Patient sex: F
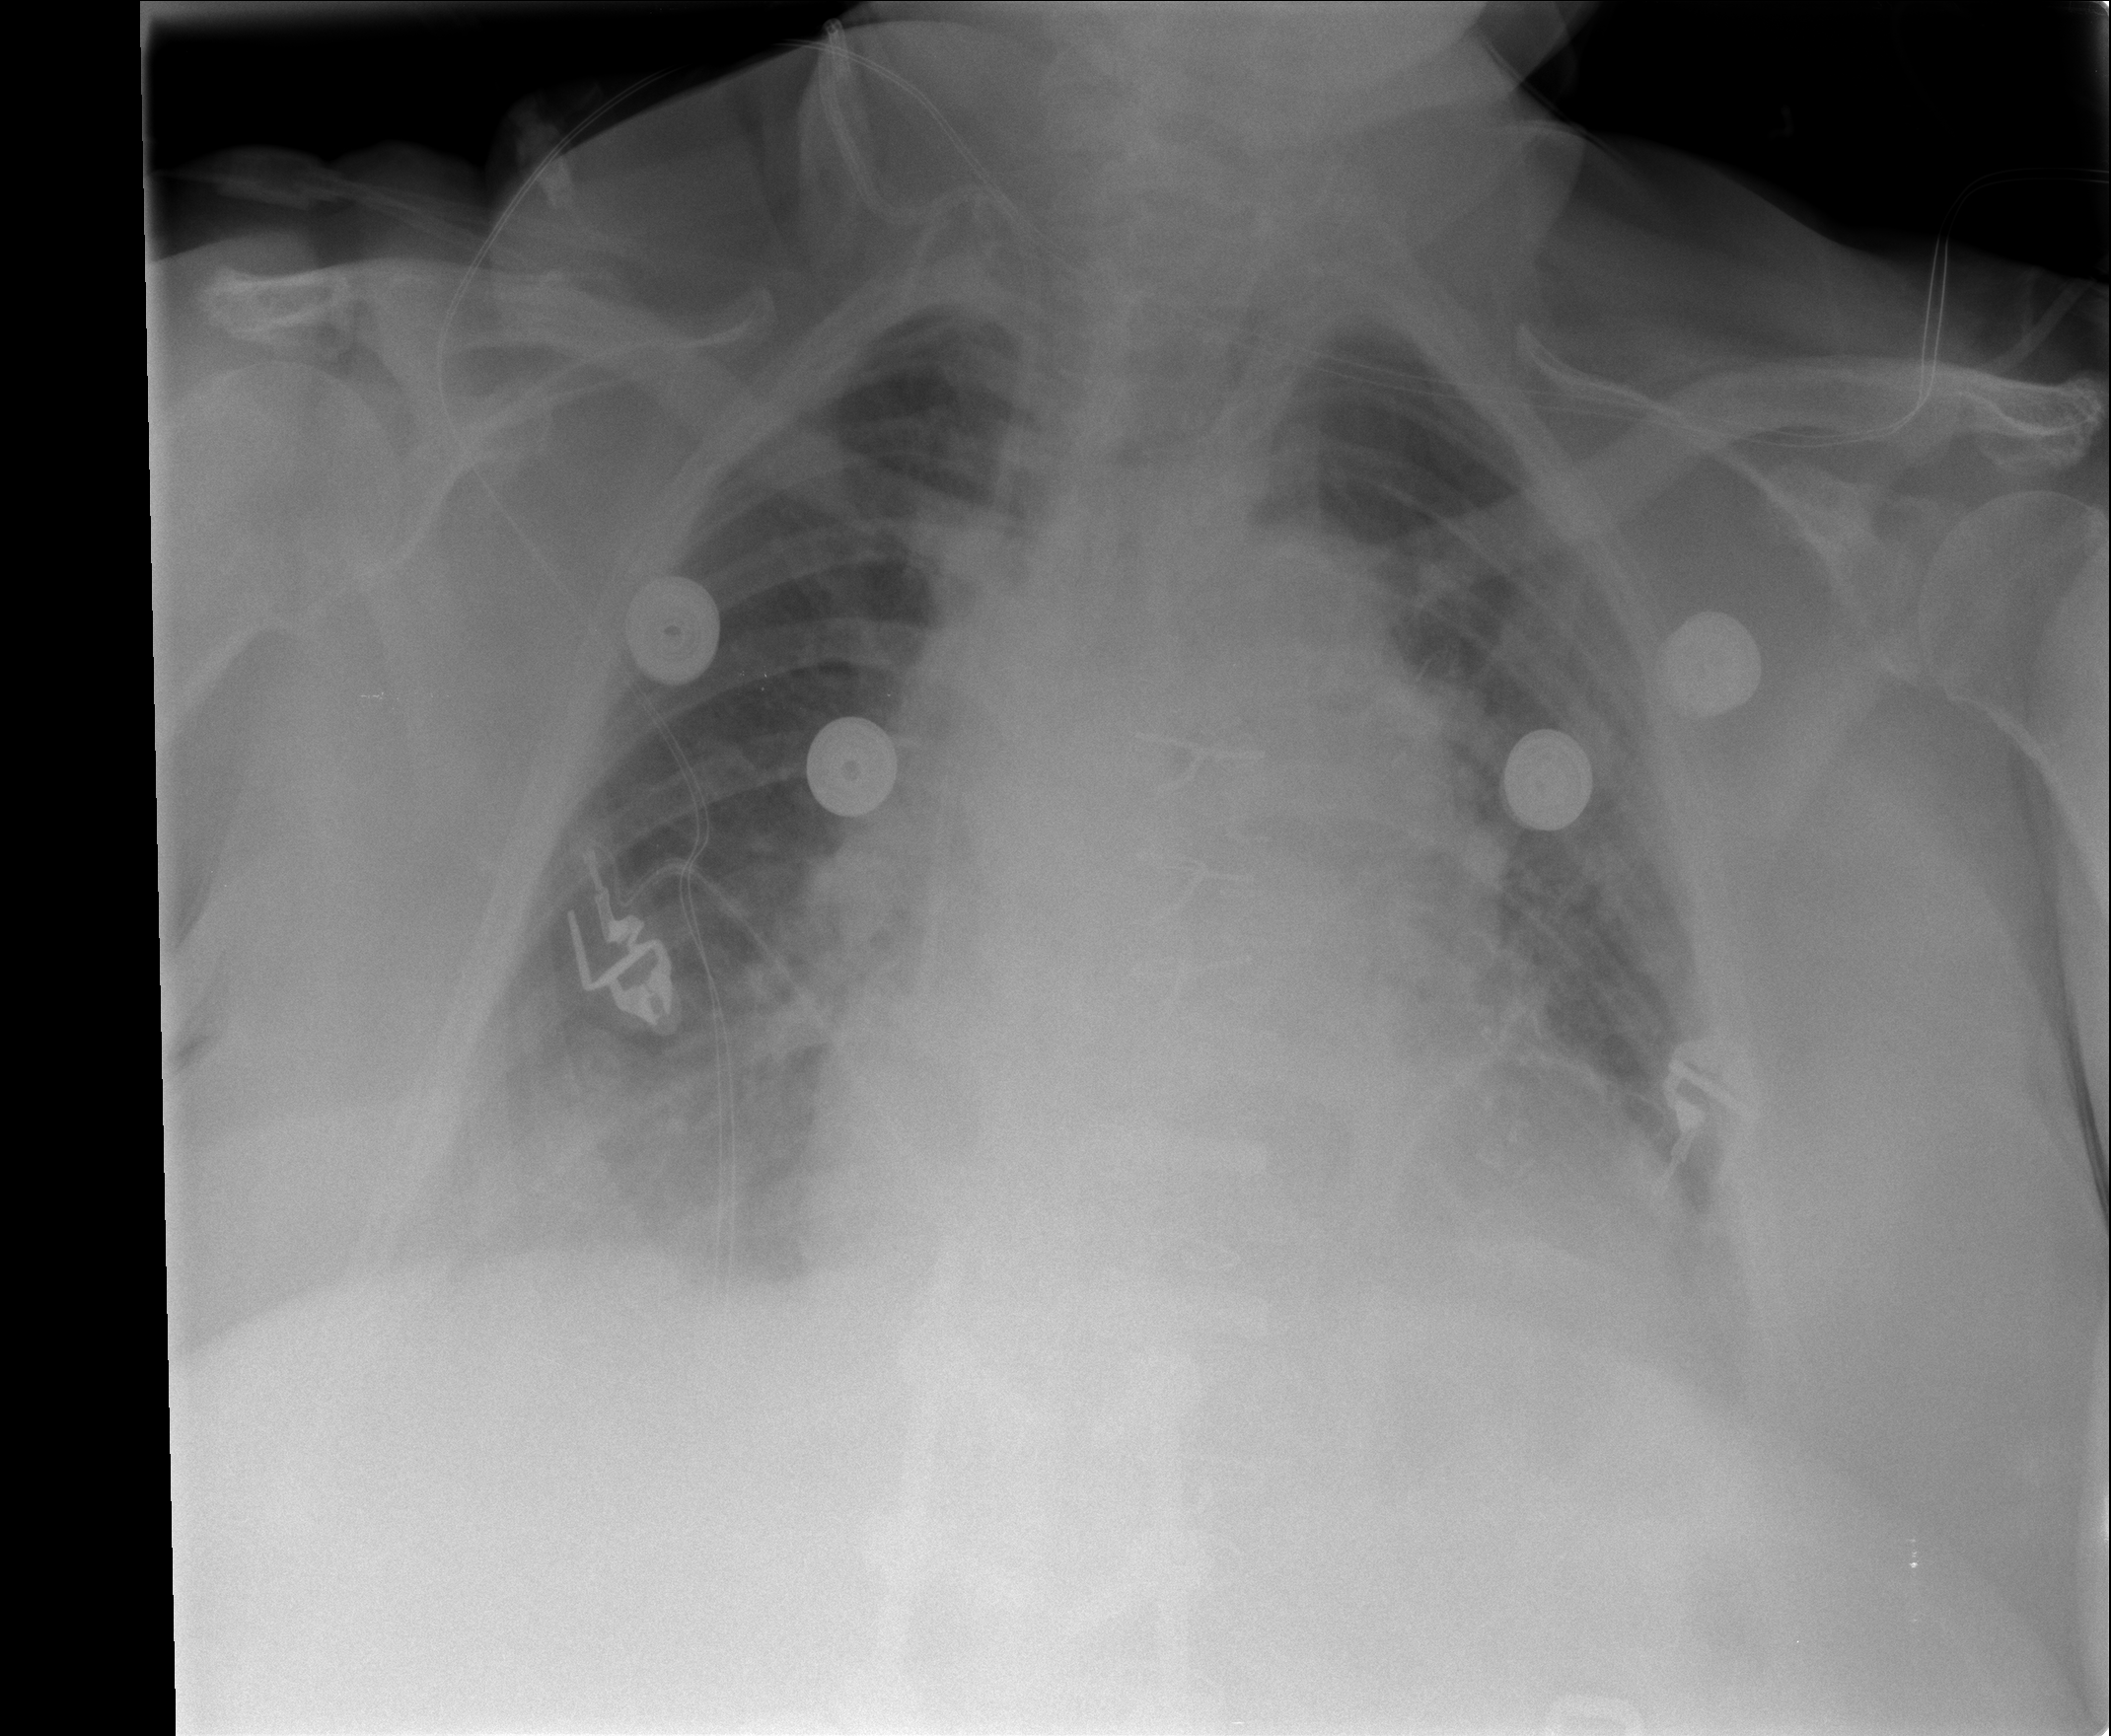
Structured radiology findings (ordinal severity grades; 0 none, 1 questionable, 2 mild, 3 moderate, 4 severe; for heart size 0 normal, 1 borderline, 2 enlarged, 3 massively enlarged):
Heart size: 3
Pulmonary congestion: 2
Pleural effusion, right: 2
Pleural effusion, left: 2
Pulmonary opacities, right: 0
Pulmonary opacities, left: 0
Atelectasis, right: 0
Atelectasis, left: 0